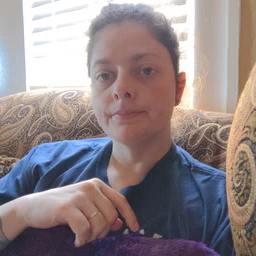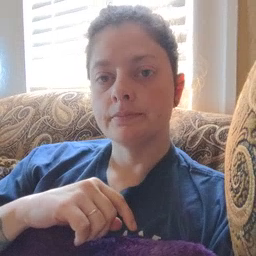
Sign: alligator